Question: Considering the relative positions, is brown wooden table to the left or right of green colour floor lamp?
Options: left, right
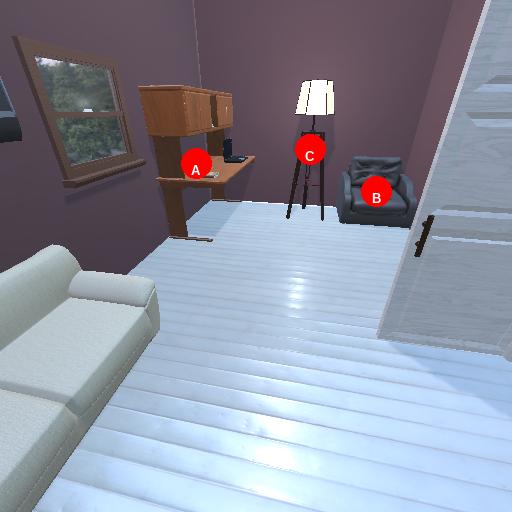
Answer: left